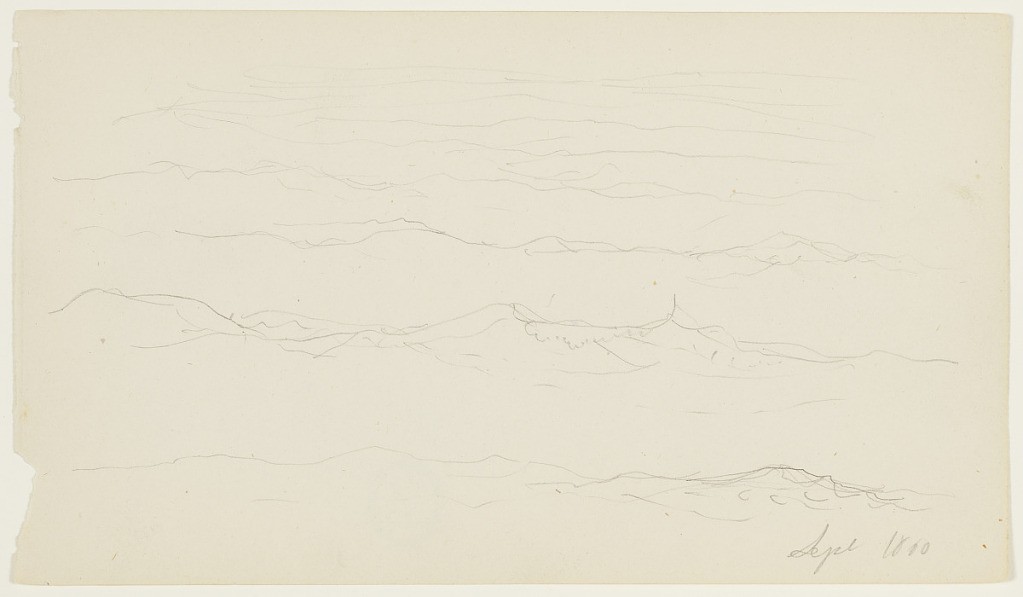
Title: Ocean Surf, Mt. Desert Island, Maine
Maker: Frederic Edwin Church, American, 1826–1900
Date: September 1860
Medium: Graphite on white wove paper
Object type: drawing
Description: Seascape sketch showing a view of the ocean's undulating surf off the coast of Mt. Desert Island in Maine. Horizontal sets of waves recede from foreground to background at regular intervals. A nearby wave begins to crash at center right.